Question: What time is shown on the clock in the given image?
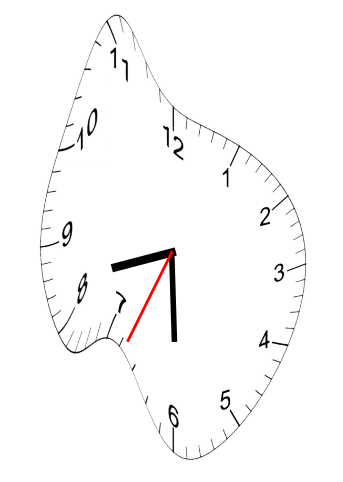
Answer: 08:29:34